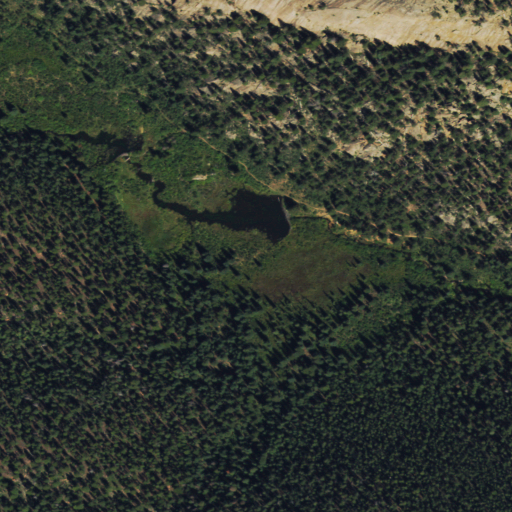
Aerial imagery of plain(s) in Colorado named Wigwam Park containing evergreen forest, woody wetlands, and grassland